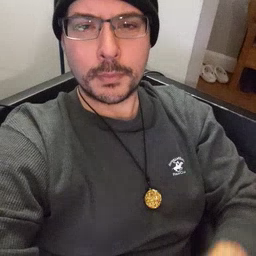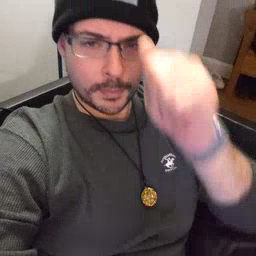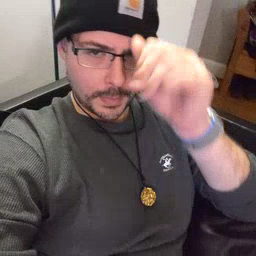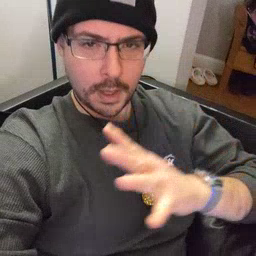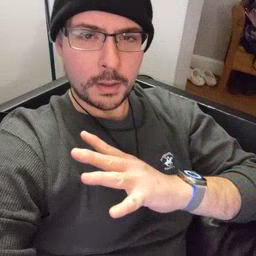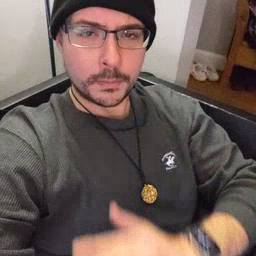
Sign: man